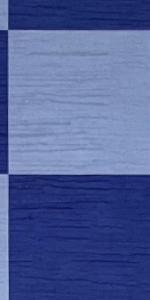
Label: Empty